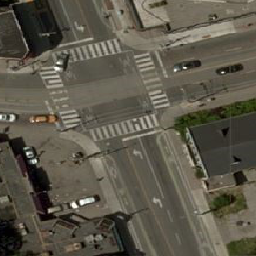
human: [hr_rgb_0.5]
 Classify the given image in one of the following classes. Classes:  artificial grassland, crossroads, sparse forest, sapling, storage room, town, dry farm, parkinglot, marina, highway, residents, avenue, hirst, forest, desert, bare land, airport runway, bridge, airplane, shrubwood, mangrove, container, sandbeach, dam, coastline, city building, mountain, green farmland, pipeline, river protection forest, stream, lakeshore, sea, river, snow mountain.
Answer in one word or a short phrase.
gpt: crossroads